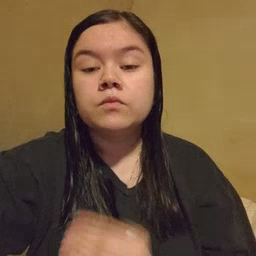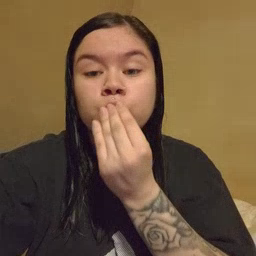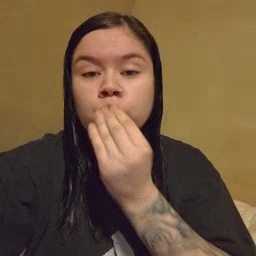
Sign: food